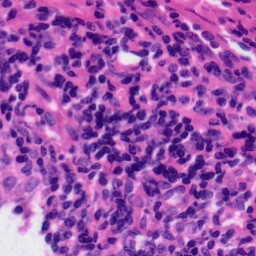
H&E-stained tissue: Tonsil